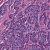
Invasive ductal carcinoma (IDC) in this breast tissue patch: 1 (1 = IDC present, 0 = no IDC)